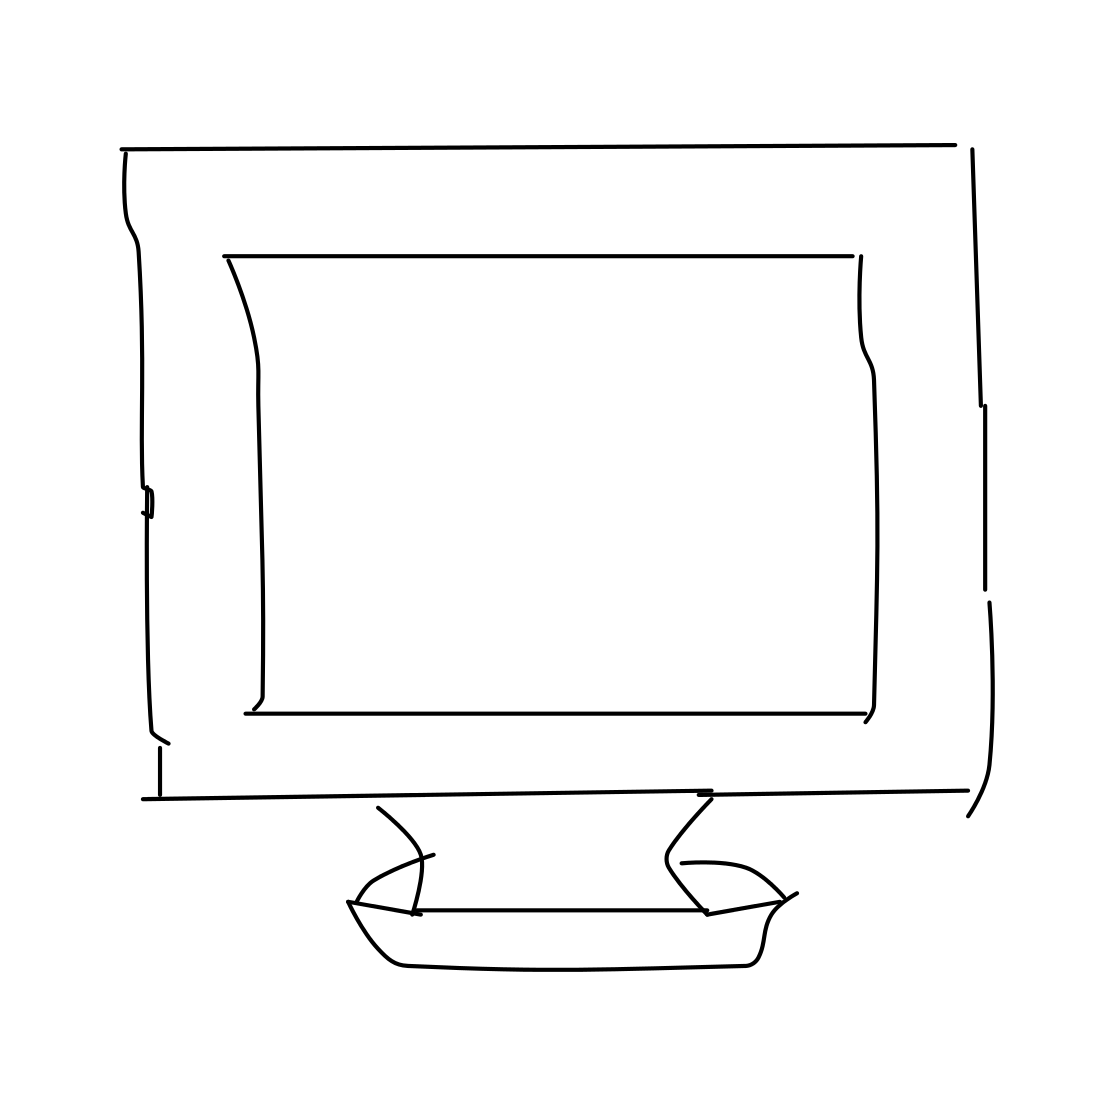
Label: computer monitor